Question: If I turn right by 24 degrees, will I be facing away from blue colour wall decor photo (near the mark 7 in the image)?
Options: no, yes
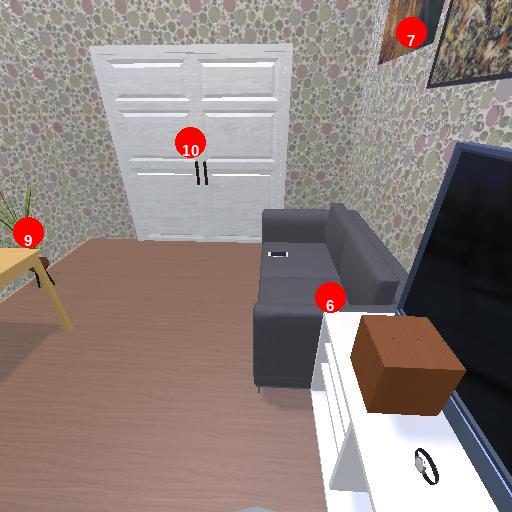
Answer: no